Question: I am not really sure if there is a way to do this, and as of now I am thinking I will just make a separate element with absolute positioning and place it in the proper position.
This is what I would like to do with the table... Is it even possible? Right now I have the table that you can see part of to the right, but I was just trying to think of a way to do this.

I have a normal table layout as of now: But take a look at the fiddle: <URL>
I guess the main challenge will be trying to keep the 'border-radius'
'''
<table class="overviewTable">
<thead>
<tr>
<th colspan="5">
FAN FREE TERMINALS</th>
</tr>
</thead>
<thead class="posiOverviewPN">
<tr>
<th class="txHeader">
TX4200E</th>
<th class="ksHeader">
KS6700</th>
<th class="ksHeader">
KS7200</th>
<th class="ksHeader">
KS7500</th>
<th class="ksHeader">
KS7700</th>
</tr>
</thead>
<tbody>
<tr>
<td>
<img height="68px" src="../posiflex/images/tx-4200.png" width="120px"></td>
<td>
<img height="108px" src="../posiflex/images/ks6700.png" width="120px"></td>
<td>
<img height="109px" src="../posiflex/images/ks7200.png" width="120px"></td>
<td>
<img height="117px" src="../posiflex/images/ks7500.png" width="120px"></td>
<td>
<img height="119px" src="../posiflex/images/ks7700.png" width="120px"></td>
</tr>
</tbody>
</table>
'''
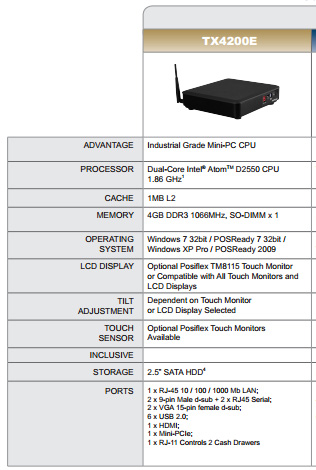
Answer: I believe what you are wanting to do is basic table structuring: <URL>
All you need to do is have empty th/td cells:
'''
<table>
<thead>
<tr>
<th><!--empty--></th>
<th>TX42</th>
</tr>
<tr>
<th><!--empty--></th>
<th>image</th>
</tr>
</thead>
<tbody>
<tr>
<td>Advantage</td>
<td>Industrial grade...</td>
</tr>
</tbody>
</table>
'''